Question: I have three fragments, the first two filling 80% of the screen and the last one with the rest (this one is never going to change in size). I want to, after input from the user (focus) in a fragment, resize the fragment so it fills 70% of the screen (leaving 10% to the other one). Like this:

It is possible to dinamically change the weight of a fragment?
Or there is a better way to achieve this?
This is the code I have right now in the XML:
'''
<android.support.v4.widget.DrawerLayout
xmlns:android="http://schemas.android.com/apk/res/android"
xmlns:tools="http://schemas.android.com/tools"
android:id="@+id/drawer_layout"
android:layout_width="match_parent"
android:layout_height="match_parent"
tools:context=".MainActivity">
<FrameLayout android:id="@+id/container"
android:layout_width="match_parent"
android:layout_height="match_parent">
<LinearLayout
android:layout_width="match_parent"
android:layout_height="match_parent"
android:orientation="vertical"
android:weightSum="1.0">
<FrameLayout android:id="@+id/containerParent"
android:layout_width="match_parent"
android:layout_height="0dp"
android:layout_weight=".8">
<LinearLayout
android:id="@+id/MainLinear"
android:layout_width="fill_parent"
android:layout_height="fill_parent"
android:orientation="vertical"
android:weightSum="1.0">
<FrameLayout android:id="@+id/fragment1"
android:layout_width="fill_parent"
android:layout_height="0dp"
android:layout_weight=".5"/>
<FrameLayout android:id="@+id/fragment2"
android:layout_width="fill_parent"
android:layout_height="0dp"
android:layout_weight=".5"/>
</LinearLayout>
</FrameLayout>
<FrameLayout android:id="@+id/fragment3"
android:layout_width="fill_parent"
android:layout_height="0dp"
android:layout_weight=".2"/>
</LinearLayout>
</FrameLayout>
</android.support.v4.widget.DrawerLayout>
'''
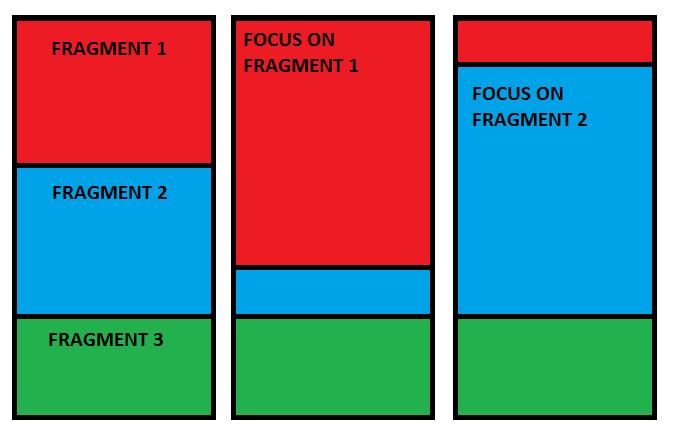
Answer: It should be something like :
'''
LinearLayout.LayoutParams param = new LinearLayout.LayoutParams(
LayoutParams.MATCH_PARENT,
LayoutParams.MATCH_PARENT, WEIGTH_HERE);
'''
Assuming that WEIGHT_HERE is a float (cast may be needed).
(I don't know if it's a good way to do it but it should do what you want to)
And if you want to use this with a button or something just do the same without
the WEIGHT params and add :
'''
Button b = new Button(this);
param.weight= (float) 0.5 // 0.5f
b.setLayoutParams(param);
'''
But this method will create a new Layout Paramater, so if you want to kept everything just do the same but do not create a new layout, edit the existing one by getting it :
'''
LinearLayout.LayoutParams mLay =
(LinearLayout.LayoutParams)myLay.getLayoutParams();
mLay.weight = (float) WEIGTH // WEIGHTf
'''